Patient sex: M
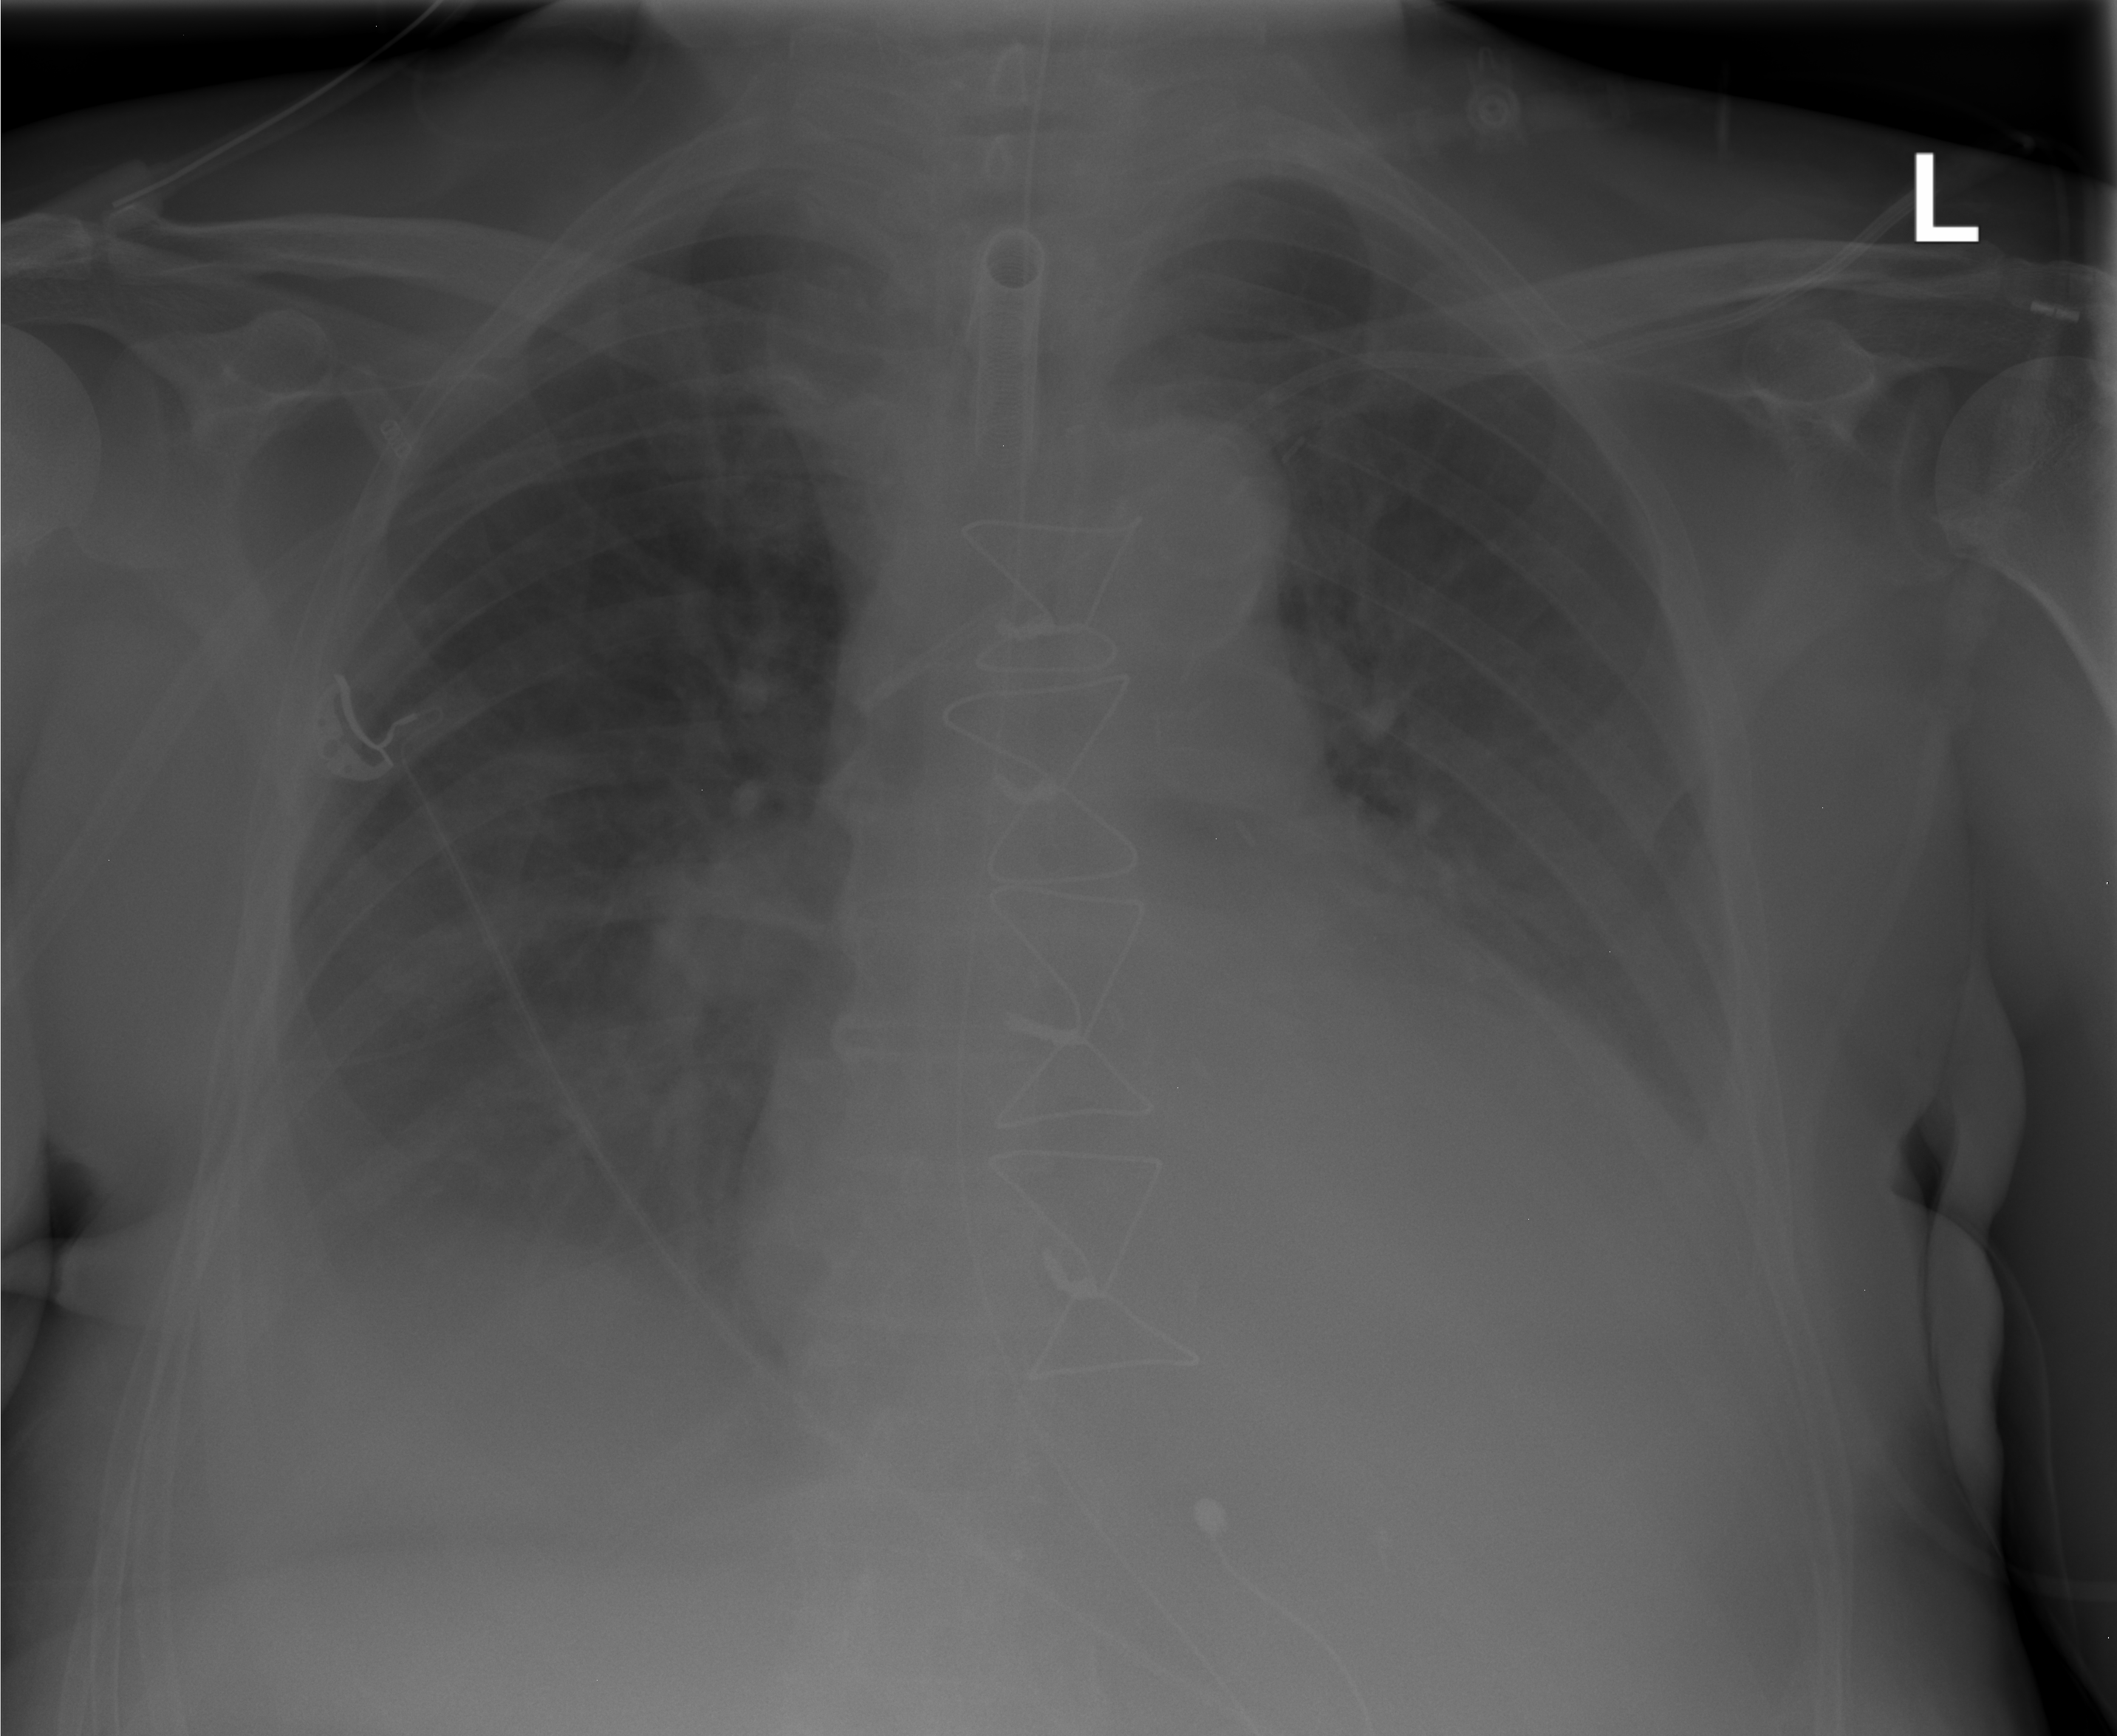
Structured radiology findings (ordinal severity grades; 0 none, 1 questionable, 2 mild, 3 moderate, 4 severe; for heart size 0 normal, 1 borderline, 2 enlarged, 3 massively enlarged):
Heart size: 1
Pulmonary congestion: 0
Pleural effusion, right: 2
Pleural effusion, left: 2
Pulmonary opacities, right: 0
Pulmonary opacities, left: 0
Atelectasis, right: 0
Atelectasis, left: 0